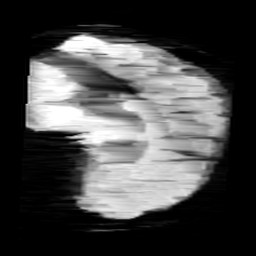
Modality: minIP
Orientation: sagittal
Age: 11
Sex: female
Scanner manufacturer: siemens
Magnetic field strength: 3 T
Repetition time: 0.027 s
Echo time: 0.02 s